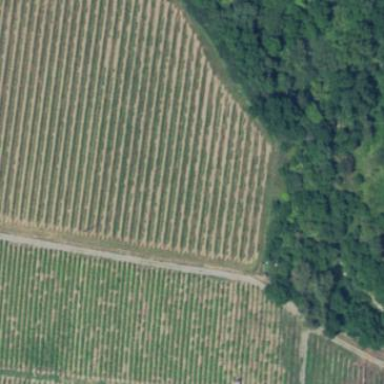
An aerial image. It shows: Vineyard where grapes are grown.